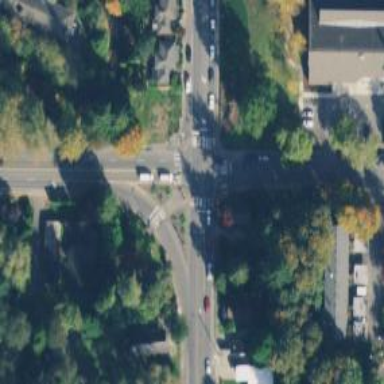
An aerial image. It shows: Traffic island located on footway.